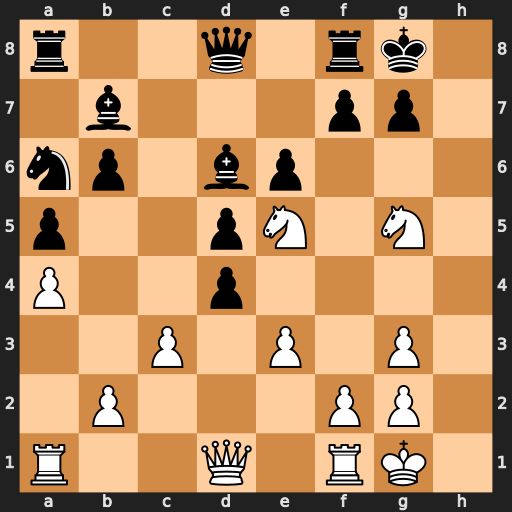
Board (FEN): r2q1rk1/1b3pp1/np1bp3/p2pN1N1/P2p4/2P1P1P1/1P3PP1/R2Q1RK1
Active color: w
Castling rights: -
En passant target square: -
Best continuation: Qh5 Qxg5 Qxg5